Question: '''
#include <windows.h>
#include <stdio.h>
HANDLE hStdin;
DWORD fdwSaveOldMode;
VOID ErrorExit(LPSTR);
VOID KeyEventProc(KEY_EVENT_RECORD);
VOID MouseEventProc(MOUSE_EVENT_RECORD);
VOID ResizeEventProc(WINDOW_BUFFER_SIZE_RECORD);
int main(VOID)
{
DWORD cNumRead, fdwMode, i;
INPUT_RECORD irInBuf[128];
int counter = 0;
// Get the standard input handle.
hStdin = GetStdHandle(STD_INPUT_HANDLE);
if (hStdin == INVALID_HANDLE_VALUE)
ErrorExit("GetStdHandle");
// Save the current input mode, to be restored on exit.
if (!GetConsoleMode(hStdin, &fdwSaveOldMode))
ErrorExit("GetConsoleMode");
// Enable the window and mouse input events.
fdwMode = ENABLE_WINDOW_INPUT | ENABLE_MOUSE_INPUT;
if (!SetConsoleMode(hStdin, fdwMode))
ErrorExit("SetConsoleMode");
// Loop to read and handle the next 100 input events.
while (counter++ <= 1000)
{
// Wait for the events.
if (!ReadConsoleInput(
hStdin, // input buffer handle
irInBuf, // buffer to read into
128, // size of read buffer
&cNumRead)) // number of records read
ErrorExit("ReadConsoleInput");
// Dispatch the events to the appropriate handler.
for (i = 0; i < cNumRead; i++)
{
printf("inlnBuf.EventType : %d ", irInBuf[i].EventType);
switch (irInBuf[i].EventType)
{
case KEY_EVENT: // keyboard input
KeyEventProc(irInBuf[i].Event.KeyEvent);
break;
case MOUSE_EVENT: // mouse input
MouseEventProc(irInBuf[i].Event.MouseEvent);
break;
case WINDOW_BUFFER_SIZE_EVENT: // scrn buf. resizing
ResizeEventProc(irInBuf[i].Event.WindowBufferSizeEvent);
break;
case FOCUS_EVENT: // disregard focus events
case MENU_EVENT: // disregard menu events
break;
default:
ErrorExit("Unknown event type");
break;
}
puts("");
}
}
// Restore input mode on exit.
SetConsoleMode(hStdin, fdwSaveOldMode);
return 0;
}
VOID ErrorExit(LPSTR lpszMessage)
{
fprintf(stderr, "%s
", lpszMessage);
// Restore input mode on exit.
SetConsoleMode(hStdin, fdwSaveOldMode);
ExitProcess(0);
}
VOID KeyEventProc(KEY_EVENT_RECORD ker)
{
printf("Key event: ");
if (ker.bKeyDown)
printf("key pressed
");
else printf("key released
");
}
VOID MouseEventProc(MOUSE_EVENT_RECORD mer)
{
#ifndef MOUSE_HWHEELED
#define MOUSE_HWHEELED 0x0008
#endif
printf("Mouse event: ");
switch (mer.dwEventFlags)
{
case 0:
if (mer.dwButtonState == FROM_LEFT_1ST_BUTTON_PRESSED)
{
printf("left button press
");
}
else if (mer.dwButtonState == RIGHTMOST_BUTTON_PRESSED)
{
printf("right button press
");
}
else
{
printf("button press
");
}
break;
case DOUBLE_CLICK:
printf("double click
");
break;
case MOUSE_HWHEELED:
printf("horizontal mouse wheel
");
break;
case MOUSE_MOVED:
printf("mouse moved
");
break;
case MOUSE_WHEELED:
printf("vertical mouse wheel
");
break;
default:
printf("unknown
");
break;
}
}
VOID ResizeEventProc(WINDOW_BUFFER_SIZE_RECORD wbsr)
{
printf("Resize event
");
printf("Console screen buffer is %d columns by %d rows.
", wbsr.dwSize.X, wbsr.dwSize.Y);
}
'''

I use msdn example ( <URL>
And I checked correct action on other computer
but on my computer, I can only read keyboard input.
How can I read mouse event?
I use Windows 10 64-bit, VS 2015.
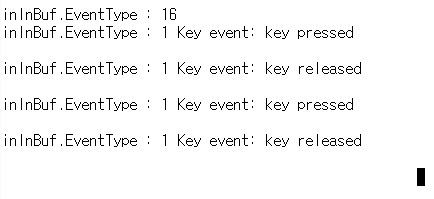
Answer: It works when I change the following line to:
'''
fdwMode = ENABLE_EXTENDED_FLAGS | ENABLE_WINDOW_INPUT | ENABLE_MOUSE_INPUT;
'''
According to the documentation for ENABLE_EXTENDED_FLAGS:
> Required to enable or disable extended flags. See ENABLE_INSERT_MODE and ENABLE_QUICK_EDIT_MODE.
It makes no mention of the effect on ENABLE_MOUSE_INPUT.